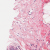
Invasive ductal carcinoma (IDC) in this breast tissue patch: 0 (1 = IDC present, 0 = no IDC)